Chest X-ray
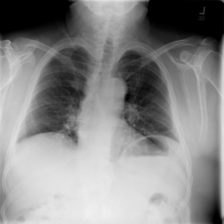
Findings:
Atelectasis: negative
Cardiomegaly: negative
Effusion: negative
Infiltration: negative
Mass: negative
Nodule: negative
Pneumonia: negative
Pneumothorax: negative
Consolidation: negative
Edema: negative
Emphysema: negative
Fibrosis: negative
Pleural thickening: negative
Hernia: negative